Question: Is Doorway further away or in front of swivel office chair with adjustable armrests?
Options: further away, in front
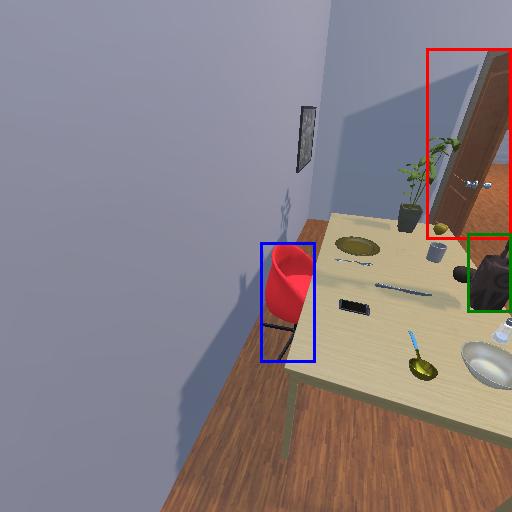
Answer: further away